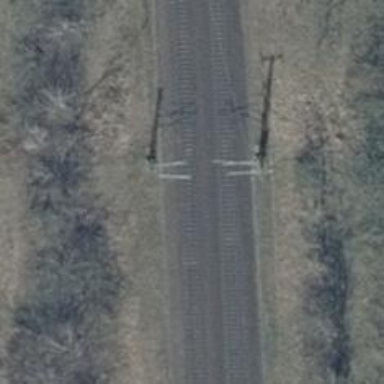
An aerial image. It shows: Railway with electrified contact lines.